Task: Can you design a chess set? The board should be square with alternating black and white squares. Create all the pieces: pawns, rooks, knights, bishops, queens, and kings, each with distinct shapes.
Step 2688:
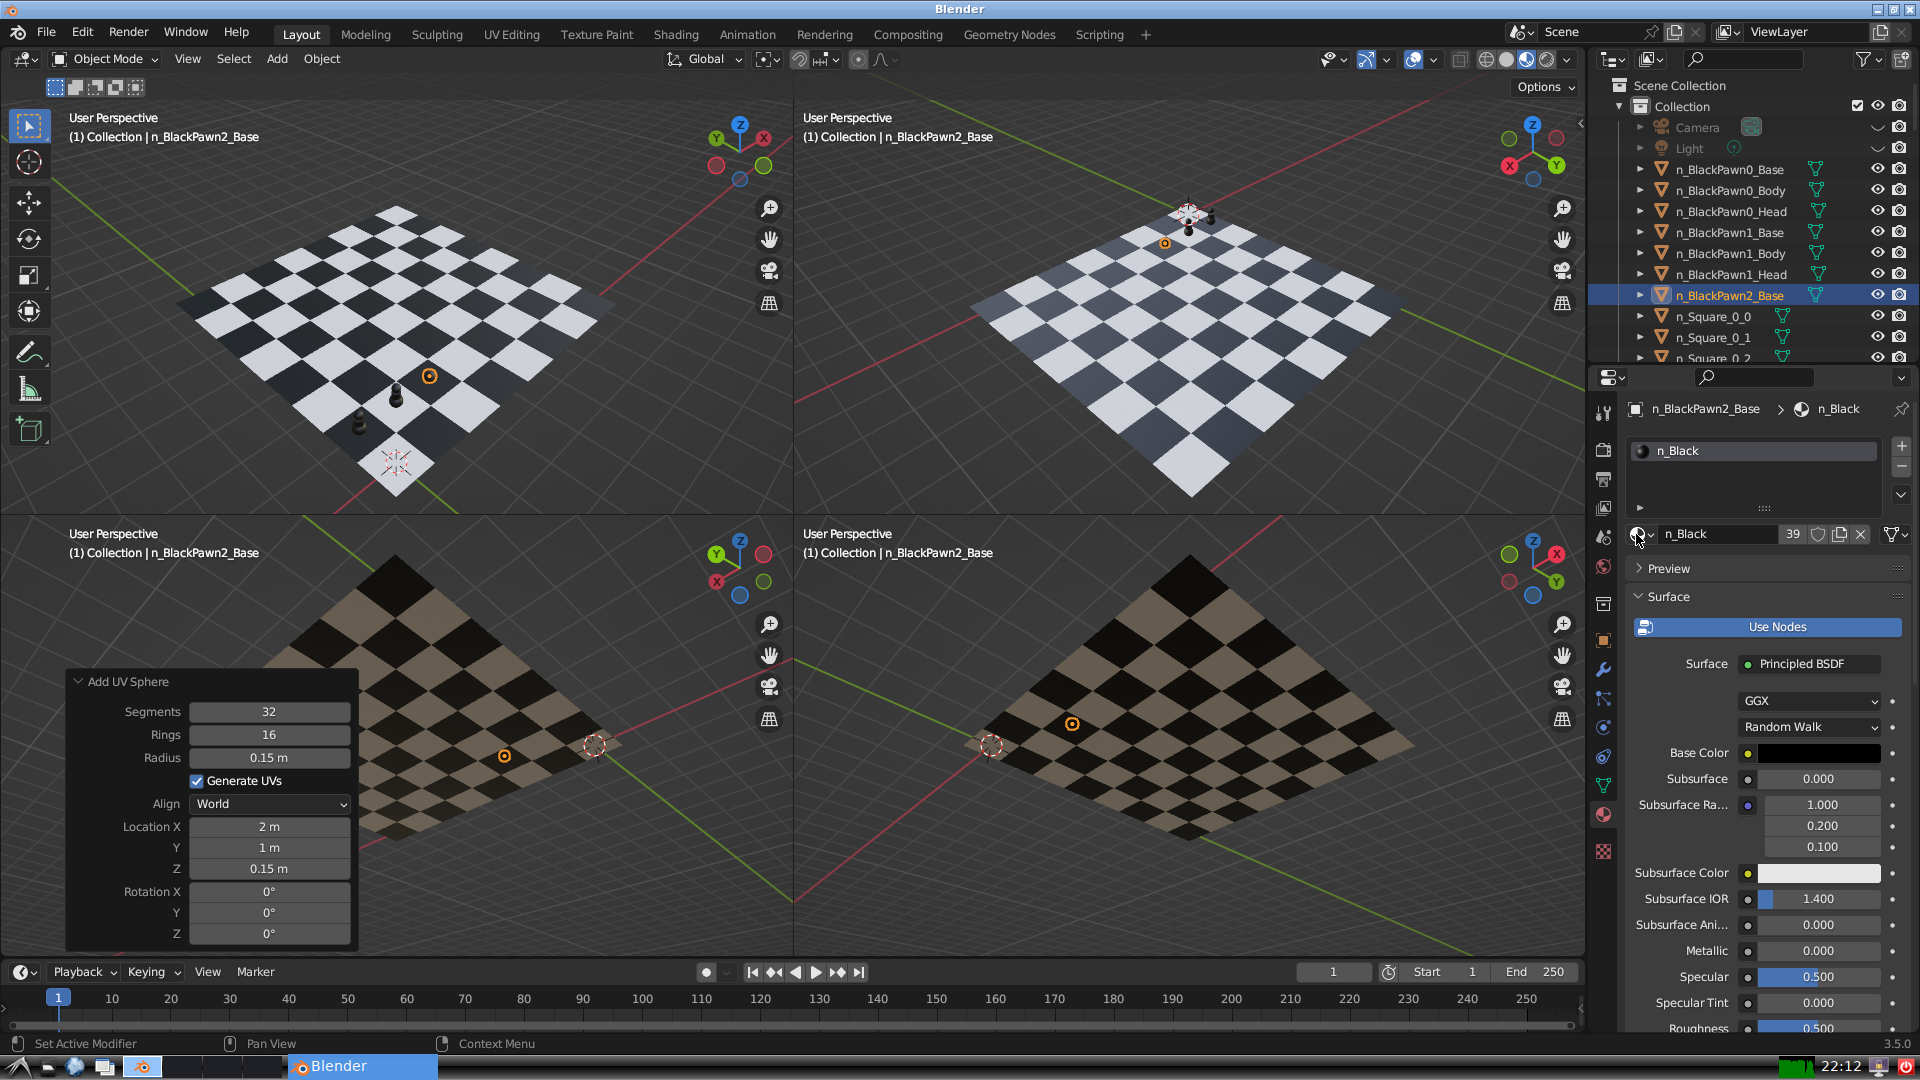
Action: {"mouse_move": [278, 58]}